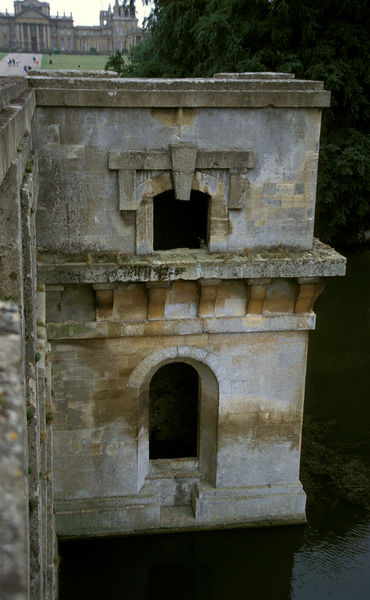
Titel: Park, Brücke über den großen See
Künstler: John Vanbrugh
Standort: Woodstock, Oxfordshire
Institution: Blenheim Palace
Schlagwörter: baum, blätter, dunkel, gestein, schatten, wasser, bäume, fluss, grün, menschen, see, teich, ufer, bunt, fenster, frankreich, grau, hintergrund, licht, nacht, pfeiler, schwarz, strasse, säulen, tür, vordergrund, weiss, gebäude, gras, park, rasen, schloss, weg, wiese, beige, leute, alt, architektur, stein, bach, ferne, nass, spiegelung, brücke, brüstung, england, gotik, wald, turm, garten, bewölkt, farbig, ecke, bogen, fassade, italien, mauer, steinmauer, türe, rundbogen, anleger, treppe, vorsprung, detail, stufe, mondlicht, tor, befestigung, foto, fotografie, ruine, burg, palast, algen, festung, mauerwerk, moos, mondschein, weimar, trüb, löcher, rom, photo, gemäuer, portal, sims, öffnung, gesims, quader, sandstein, mauern, residenz, rundbögen, romanik, graben, konsolen, wasserschloss, absatz, unheimlich, gothisch, bau, fenstersims, fahl, moss, schutz, chateau, abwehr, bauwerk, loire, wall, brückenpfeiler, romanisch, steinquader, lisene, schlosspark, touristen, burgmauer, befestigungsanlage, wassergraben, bastion, verteidigung, wehranlage, eckgebäude, schlusstein, stowe, brückenkopf, topr, schwimmt, flüss, stabiol, merkmal, stadtfestung, hburg